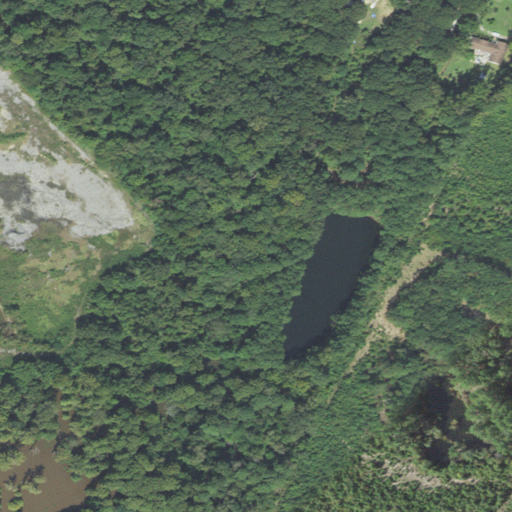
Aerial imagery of levee in North Carolina named Clark Banks containing woody wetlands, evergreen forest, shrub, grassland, open water, medium intensity development, open development, high intensity development, mixed forest, herbaceous wetlands, barren land, and low intensity development